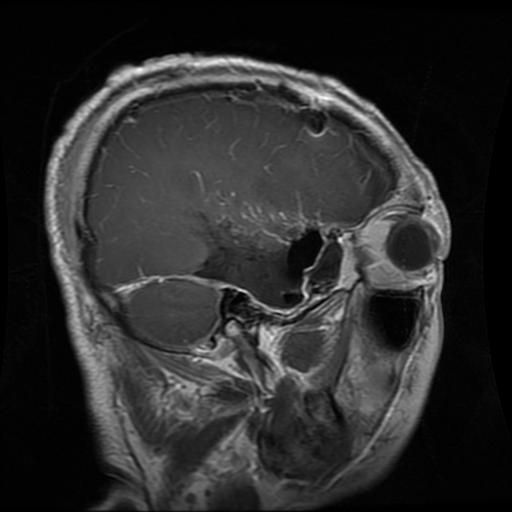
Label: glioma